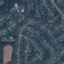
Land use / land cover class: Residential